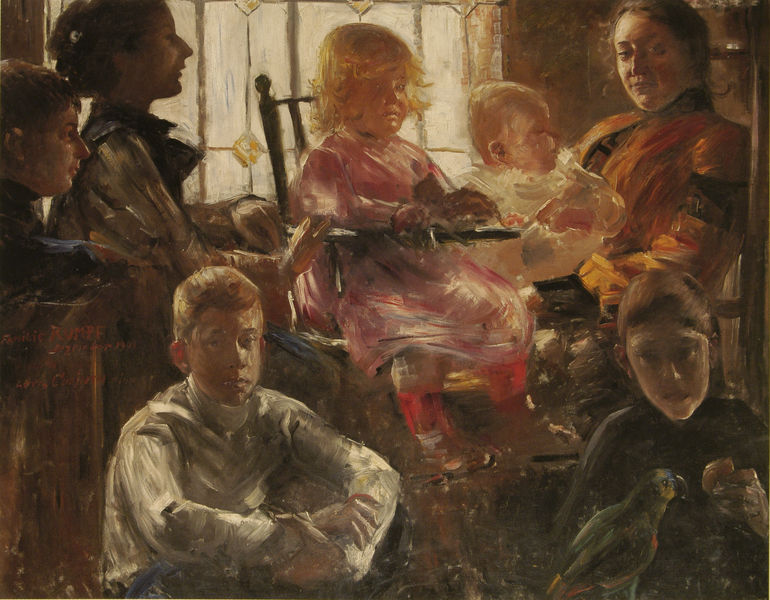
Titel: Familie Rumpf
Künstler: Lovis Corinth
Standort: Berlin
Institution: Neue Nationalgalerie
Schlagwörter: blau, dunkel, gemälde, gruppe, schatten, vogel, weiß, frauen, gelb, impressionismus, menschen, mädchen, ocker, sitzen, braun, fenster, frau, glas, grau, hell, holz, jahrhundertwende, kleid, köpfe, licht, nase, orange, profil, raum, schwarz, stuhl, zimmer, ölbild, blick, rot, expressionismus, malerei, blond, gesichter, hemd, bluse, bildnis, innenraum, portrait, porträt, signatur, öl, pastos, futter, gold, haare, interieur, eltern, familie, familienporträt, kind, mutter, locken, rosa, genre, kinder, schrift, naturalismus, jungen, baby, querformat, inschrift, menzel, socken, junge, geschwister, schwestern, strümpfe, berlin, corinth, lovis corinth, stolz, porträts, scheiben, füttern, scheibe, liebermann, bänke, kleinkind, tracht, expressiv, trachten, schaukelstuhl, bleiglasfenster, einblick, gegenlicht, papagei, sechs, armut, pullover, familienportrait, säugling, rumpf, voll, kinderstuhl, rollkragenpullover, hochstuhl, signature, 20. jahrhundert, rote socken, gesllig, famiulie, wei?braun, familie rumpf